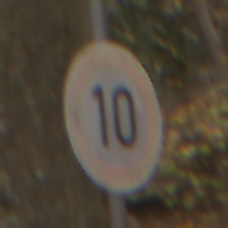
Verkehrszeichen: Geschwindigkeit10
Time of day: MorningAfternoon
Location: Outdoor (Nature)
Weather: Overcast
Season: Autumn
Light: Natural